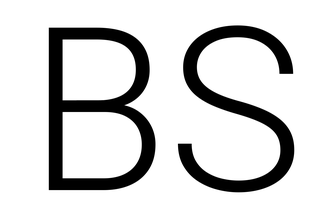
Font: Roboto_Light